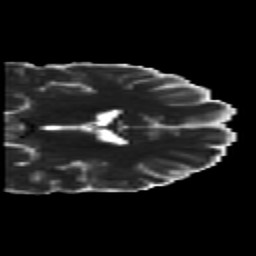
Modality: MD
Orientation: coronal
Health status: healthy
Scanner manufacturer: siemens
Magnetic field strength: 3 T
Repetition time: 10 s
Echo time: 0.092 s